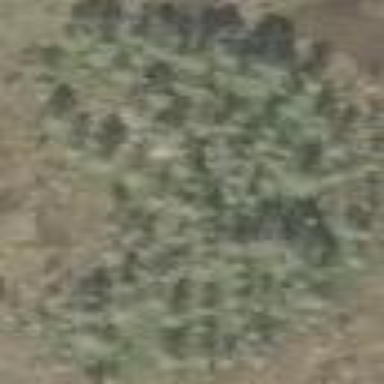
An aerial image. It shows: Woodland consisting mainly of needle-leaved trees.